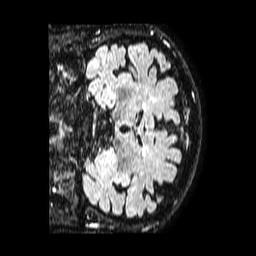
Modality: FLAIR
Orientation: coronal
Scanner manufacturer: philips
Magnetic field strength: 1.5 T
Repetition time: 4.8 s
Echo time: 0.3 s